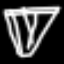
Label: diamond